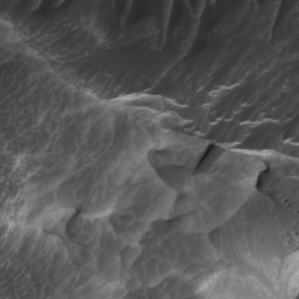
Label: non_frost